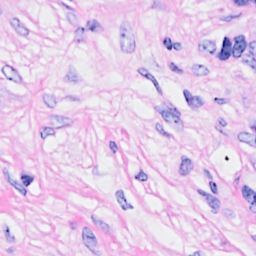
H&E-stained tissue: Breast